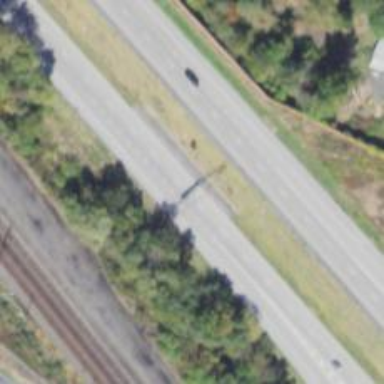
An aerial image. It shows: Asphalt motorway.